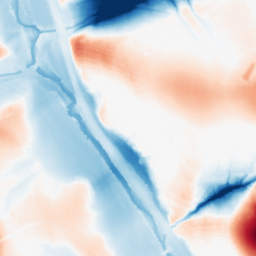
Category: morphological
Decomposition family: tophat_combined
Decomposition parameters: size: 50
Upsampling method: cubic_catmull_rom
Upsampling parameters: scale: 2
Upsampling scale: 2